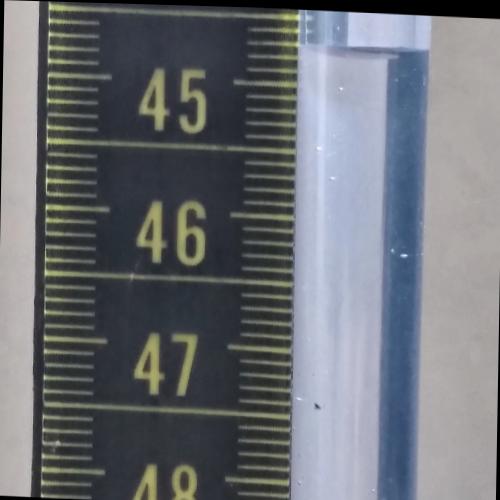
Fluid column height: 44.7 cm